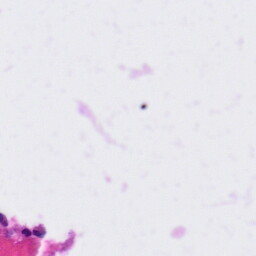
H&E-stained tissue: Tonsil